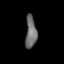
Tissue: lung
Cell type: Epithelial cells
Senescence score: 0.1986
Nuclear area (px): 356
Mean DAPI intensity: 107.039